Field crop: maize
Growth stage: 2
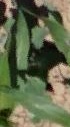
Species: maize